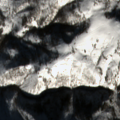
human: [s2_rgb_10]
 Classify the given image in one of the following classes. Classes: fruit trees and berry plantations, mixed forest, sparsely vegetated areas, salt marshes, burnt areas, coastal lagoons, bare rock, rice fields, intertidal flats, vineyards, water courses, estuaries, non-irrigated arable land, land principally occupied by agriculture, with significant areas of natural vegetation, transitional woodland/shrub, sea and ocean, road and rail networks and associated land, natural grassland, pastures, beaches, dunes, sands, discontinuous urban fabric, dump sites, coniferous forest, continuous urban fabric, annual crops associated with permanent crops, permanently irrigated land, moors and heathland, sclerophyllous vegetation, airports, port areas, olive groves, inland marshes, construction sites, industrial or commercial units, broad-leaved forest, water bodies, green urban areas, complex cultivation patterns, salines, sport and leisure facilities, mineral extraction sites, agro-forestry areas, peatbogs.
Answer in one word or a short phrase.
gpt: broad-leaved forest, natural grassland, transitional woodland/shrub, sparsely vegetated areas